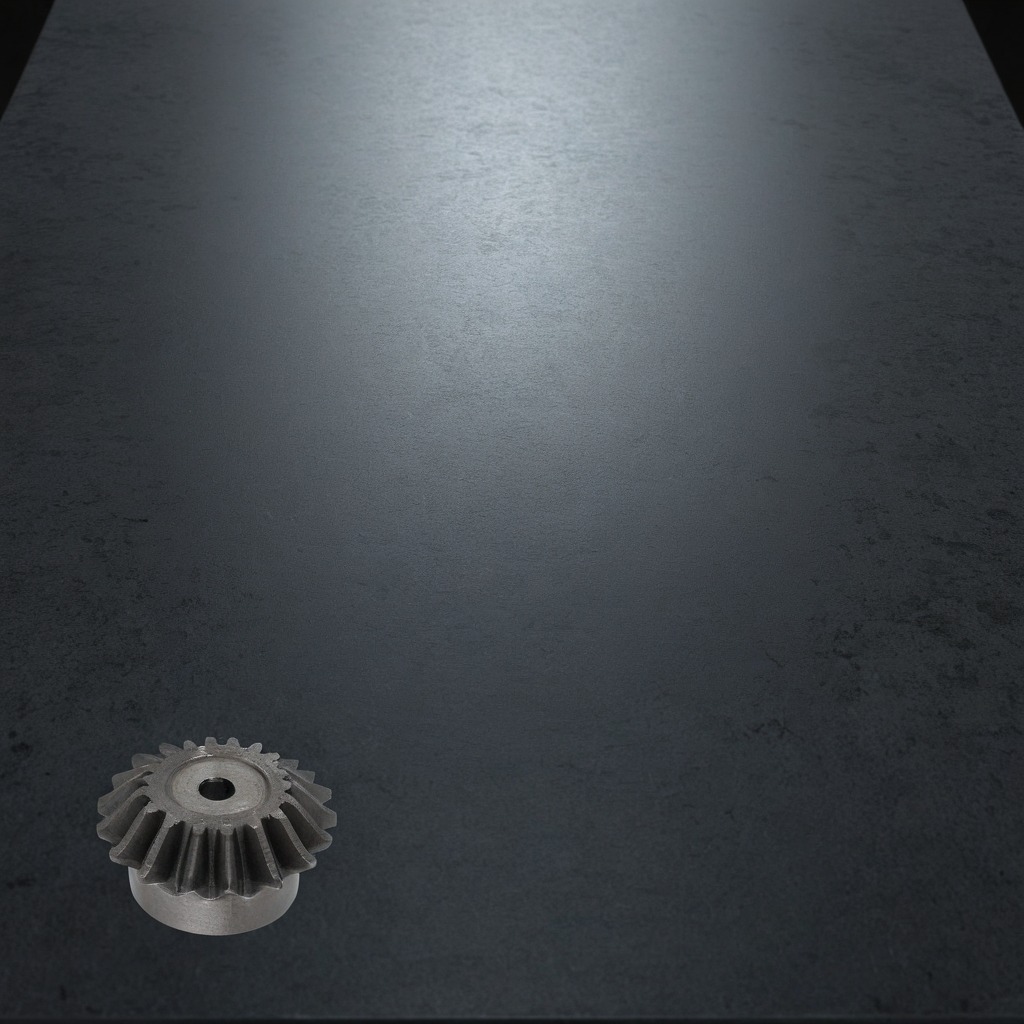
A steel gear with teeth is lying on the clean granite table inside a workshop at night.